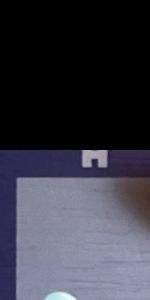
Label: Empty